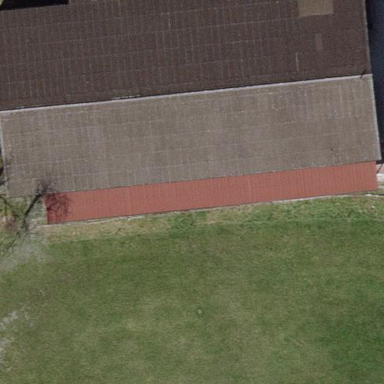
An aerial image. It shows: Warehouse building.